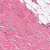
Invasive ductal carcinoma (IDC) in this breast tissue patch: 0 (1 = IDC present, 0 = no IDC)